Question: My google search skills have failed me, and I am not a database expert by any means! I have a very simple database schema that looks like this:
<URL>
properties_id in the CANDY table is a foreign key to id in the EXPENSIVE_PROPERTIES table. The properties_id is only set the candy is expensive. If it is expensive, then the corresponding values in the EXPENSIVE_PROPERTIES table will get filled in.
When I want to get a list of the candies, I basically want to do this:
- -
In the past, I have done two queries, but this is silly since I should be able to create a view that aggregates all of the properties into one table, and just leaves the other fields blank if there isn't a corresponding id in the EXPENSIVE_PROPERTIES table.
Can anyone tell me how to create this view in SQLite? I assume it's possible, but couldn't figure it out <URL>:

The IF NOT EXISTS elements don't seem to have anything to do with the existence of a particular field value.
The question has been answered, but one thing I find weird is that in some cases I see duplicate entries. I'm using SQLite Administrator, and when I execute the CREATE VIEW statement and look in the results tab, I get unique entries. If I just do a SELECT statement, I get duplicate rows. If I create the view, and then do a SELECT * FROM myview; I also see duplicate rows. Can anyone shed some light on this? Should I create a new question?
Never mind, I found my mistake -- I had two tables after FROM, which causes the duplication.
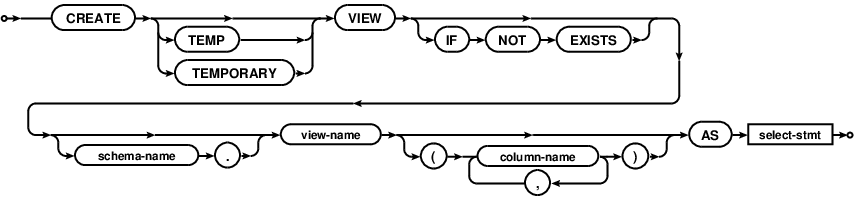
Answer: You can use <URL> to retrieve data from another table that may not have data for some rows in your primary table.
'''
create view vCandy as
select c.id, c.name, c.color, c.properties,
ep.chocolate, ep.gold_foil
from Candy c
left outer join Expensive_Properties ep on c.properties_id = ep.id
'''
The 'IF NOT EXISTS' does not refer to dealing with data that does not exist. Rather, it means it will create the view if it does not exist already. This is to prevent errors when running the statement more than once.